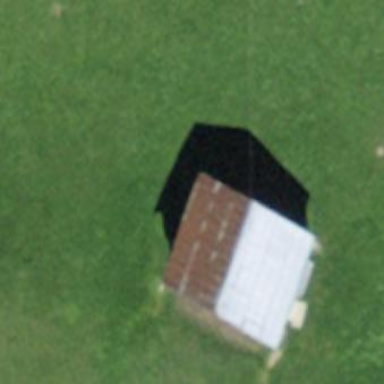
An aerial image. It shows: Rural barn.